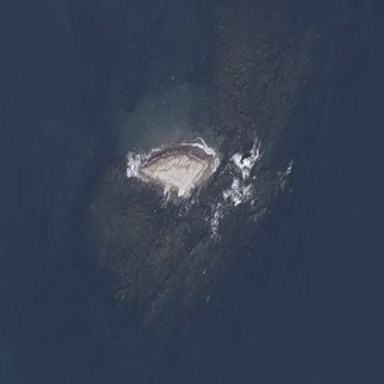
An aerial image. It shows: Islet located along the natural coastline.